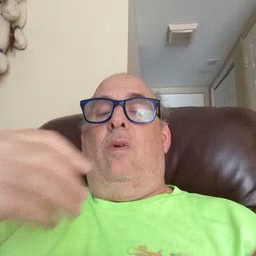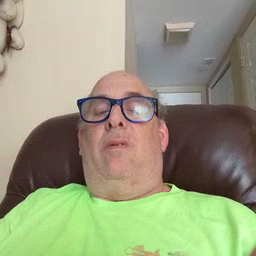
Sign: white